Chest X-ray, AP view. Patient: 69 years old, sex M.
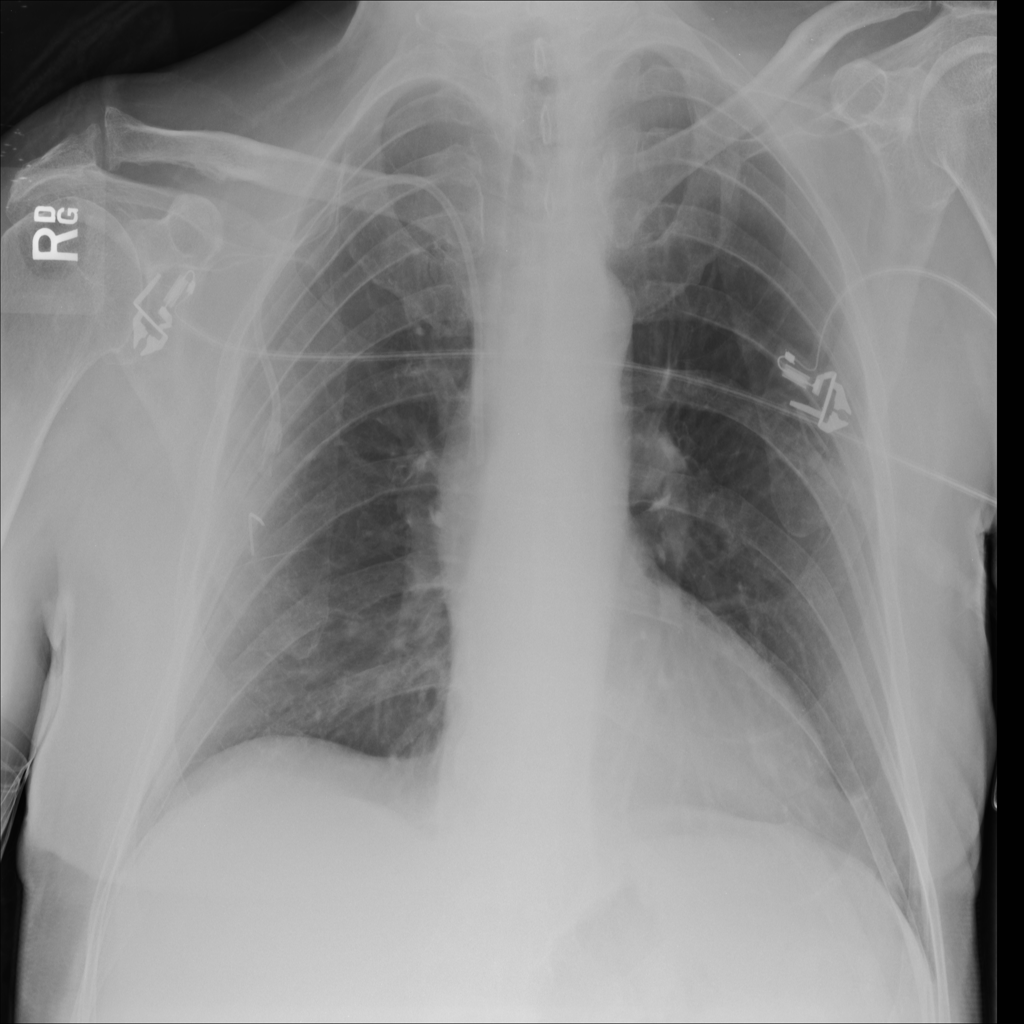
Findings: No Finding